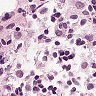
Metastatic tissue present: no